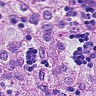
Metastatic tissue present: no